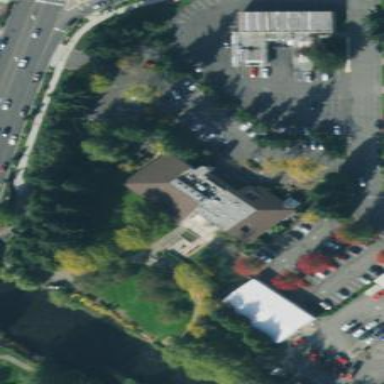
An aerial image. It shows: Community centre building.